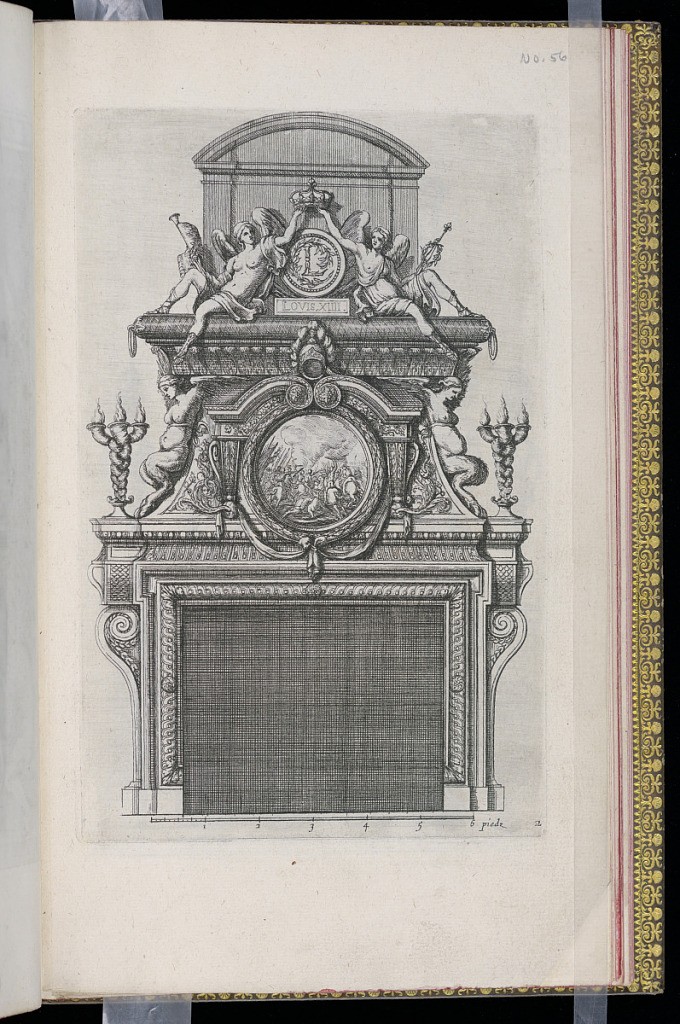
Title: Chimney Piece Design
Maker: D. Antoine Pierretz, French, active 1647
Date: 1647-55
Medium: Etching on laid paper
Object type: Print
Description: Design for a chimney piece (fireplace, mantel and overmantel) with classical motifs. The mantel is framed by sculpted moldings with geometric, leaf, and scale motifs. The overmantel features a round medallion depicting a battle scene with horses, framed by sculpted moldings, chandeliers, and winged women with goat legs as caryatids topped with winged women, representing victory, holding a crown above a cypher for the French king Louis XIV. The sculpted moldings feature fluting, acanthus leaves, scrolling leaves, egg and dart and scale repeating patterns. A scale below. The plate is numbered.